Interaction volume radius: 10 \u00c5
Interaction volume height: 10 \u00c5
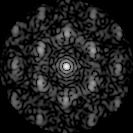
Disorder parameter: 0.5894